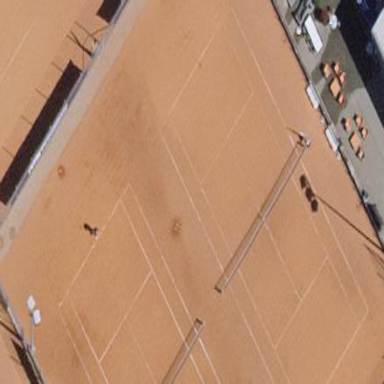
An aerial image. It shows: Tennis court with tartan surface.